Question: I was under the assumption that a print stylesheet would not get loaded when in the "screen" context, however, the stylesheet is still loading in Chrome (windows). Is this a bug, am I tripping, or is my assumption incorrect that "print" should not load?

Here is my html:
'''
<head>
<link rel="stylesheet" href="all.css" type="text/css" media="all">
<link rel="stylesheet" href="screen.css" type="text/css" media="screen">
<link rel="stylesheet" href="print.css" type="text/css" media="print">
</head>
'''
Using Chrome 24.0.1312.52 m (latest)
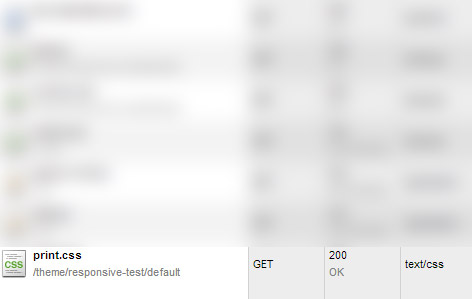
Answer: This is not a bug. When you link to a stylesheet in the DOM it will make a server request and download it. The 'media=screen', 'media=print' etc are conditions that apply ONLY to the styles inside the stylesheet - so you will never see your print.css styles applied on your screen (and vice-versa). It will not prevent your stylesheet from being loaded though. Now some browsers are known to defer the loading when you specify 'media=print', so that your page renders first and then the print.css is loaded - but not all browsers do that.
This blog entry <URL>.